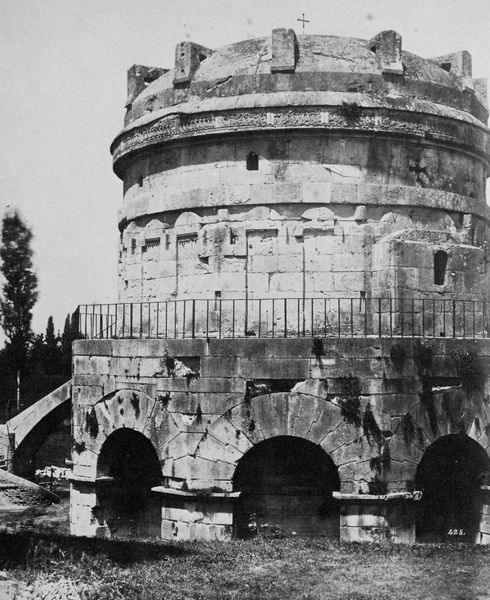
Titel: Das Mausoleum in Ravenna
Künstler: Gebrüder Alinari
Standort: Bologna
Institution: Istituto di Storia dell'Arte dell'Università di Bologna
Schlagwörter: baum, schatten, wasser, weiß, bäume, fluss, landschaft, grau, licht, pfeiler, schwarz, säulen, dach, gebäude, gras, rasen, wiese, zaun, zylinder, alt, architektur, sockel, stein, steine, spiegelung, brücke, brüstung, kirche, sonne, rund, turm, bogen, italien, mauer, rundbogen, kuppel, krieg, treppe, vorsprung, aufgang, geländer, monumental, befestigung, foto, fotografie, bögen, antike, burg, kreuz, festung, mauerwerk, zypresse, schwarz weiß, rom, photo, fries, sims, bewachsen, quader, sandstein, kapelle, graben, tholos, mausoleum, pisa, achteck, oktogonal, grabmal, mamor, monument, basilika, öffnungen, zentralbau, fundament, rundbau, runddach, tum, umgebung, wehrturm, wasserturm, 1920, fluss#, sanstein, nrundbau